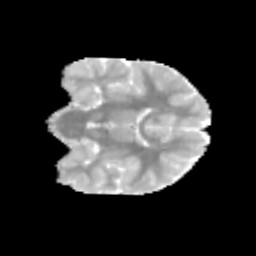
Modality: MD
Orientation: coronal
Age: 9
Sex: male
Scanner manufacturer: siemens
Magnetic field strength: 3 T
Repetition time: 3.8 s
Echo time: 0.07 s